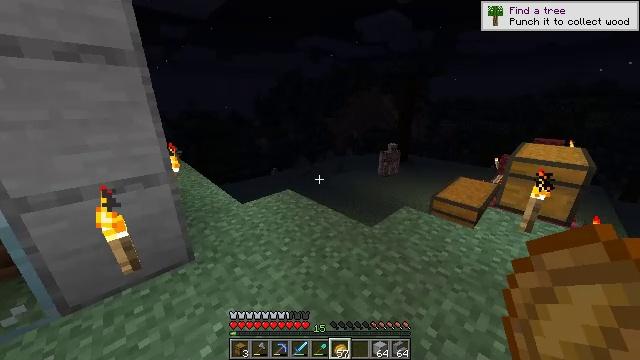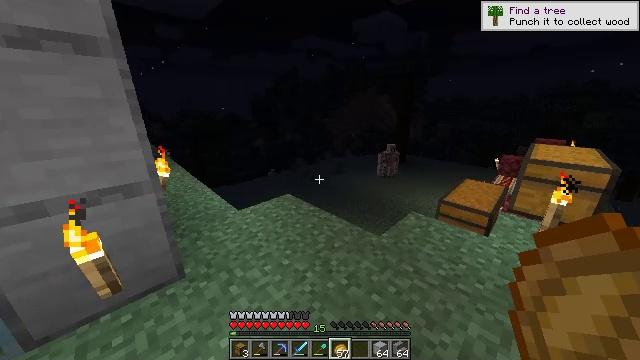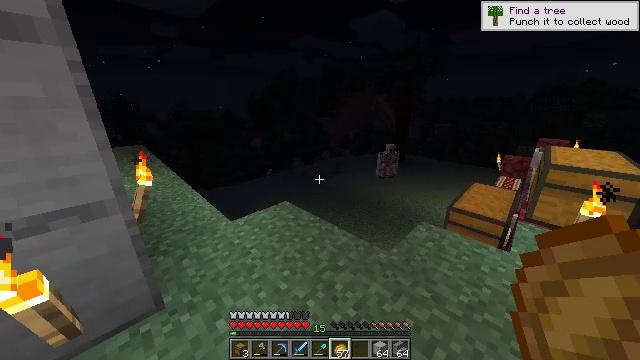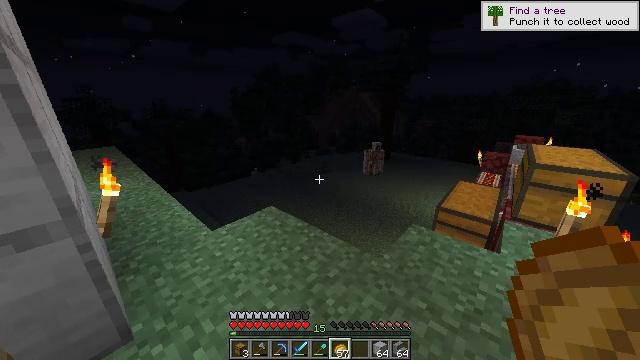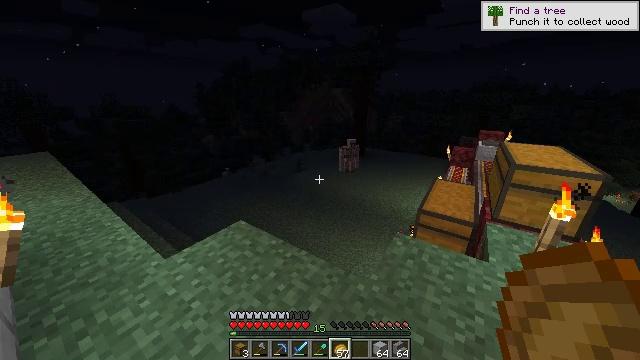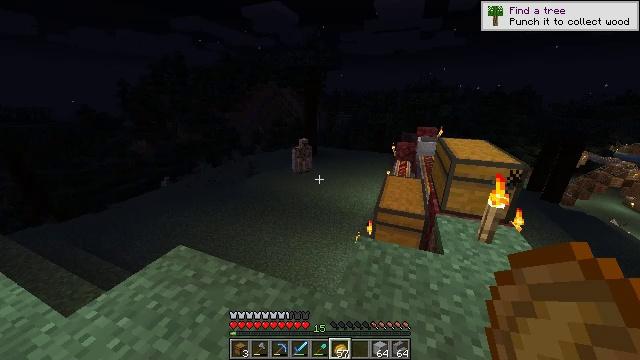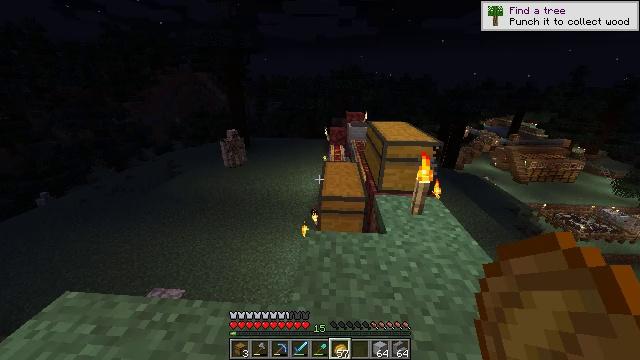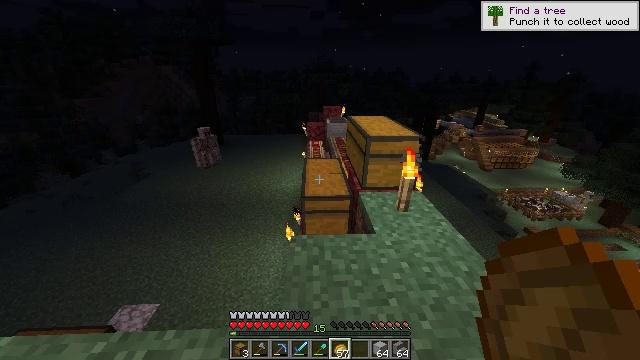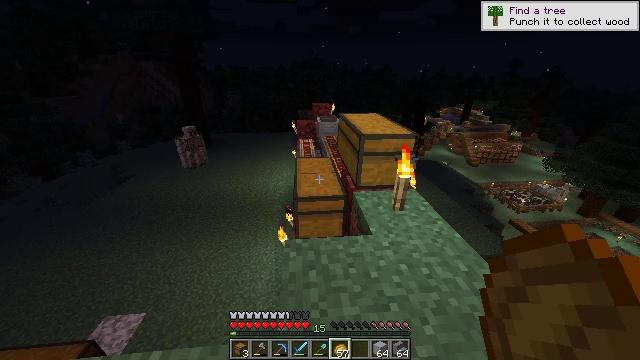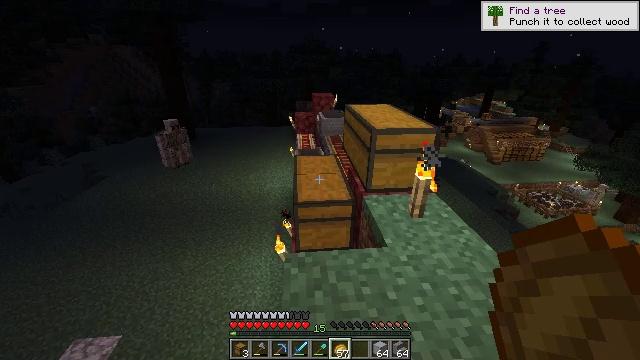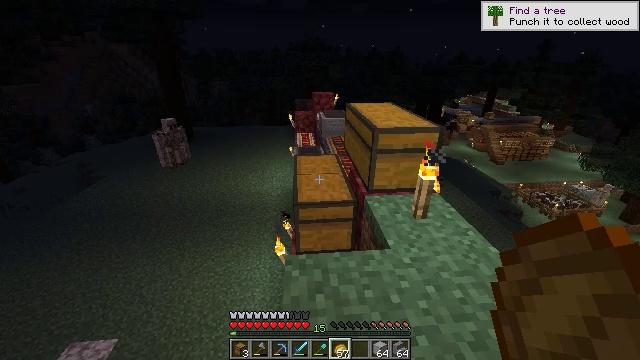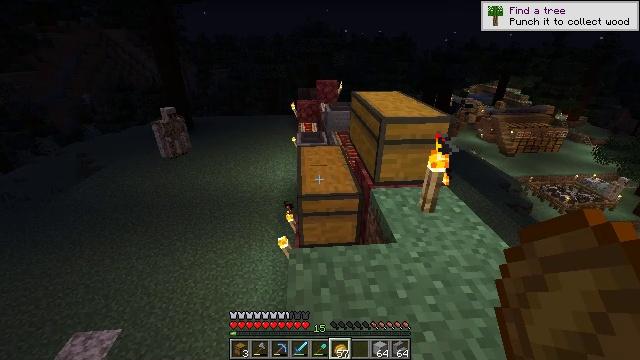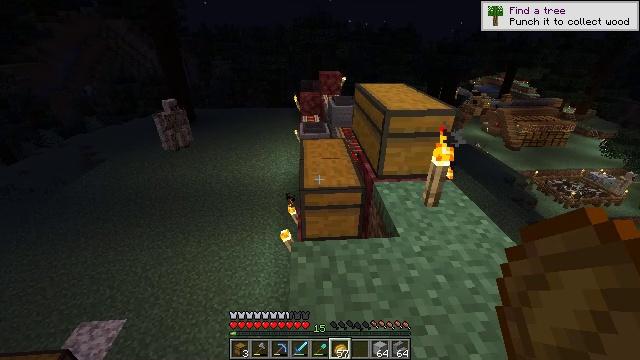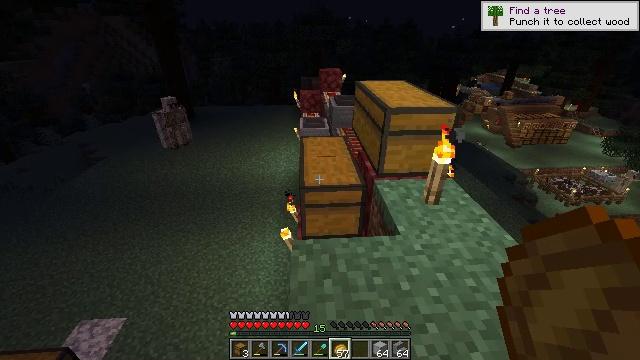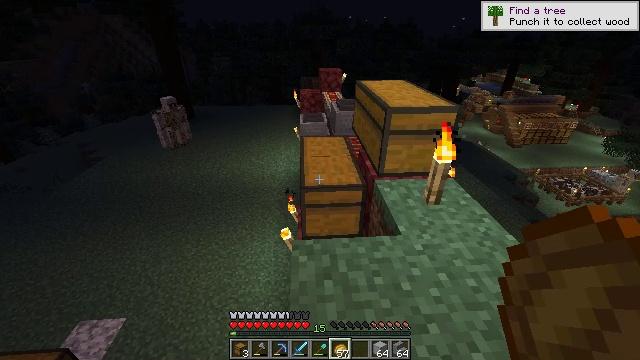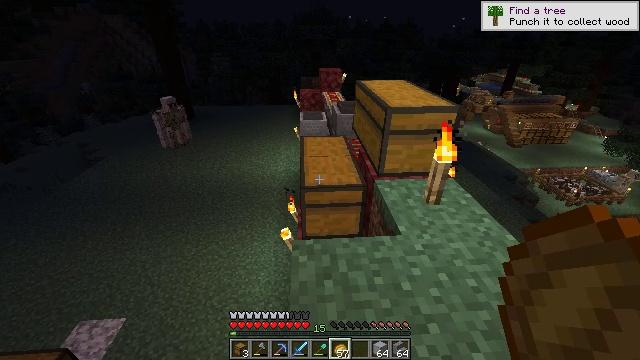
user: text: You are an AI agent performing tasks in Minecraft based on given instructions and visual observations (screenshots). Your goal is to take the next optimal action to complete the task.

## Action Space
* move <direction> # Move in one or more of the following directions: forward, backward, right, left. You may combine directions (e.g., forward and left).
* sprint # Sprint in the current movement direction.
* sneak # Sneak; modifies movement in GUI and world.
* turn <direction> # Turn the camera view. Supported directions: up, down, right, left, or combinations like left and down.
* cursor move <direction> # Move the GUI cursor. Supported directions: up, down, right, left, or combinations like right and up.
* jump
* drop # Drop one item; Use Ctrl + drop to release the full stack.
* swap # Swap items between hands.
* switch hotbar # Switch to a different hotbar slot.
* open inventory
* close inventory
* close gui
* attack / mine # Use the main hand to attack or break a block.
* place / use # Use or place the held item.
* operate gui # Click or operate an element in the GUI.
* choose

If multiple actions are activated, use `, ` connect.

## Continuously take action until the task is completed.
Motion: motion action
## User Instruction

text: Remove a baked potato from the inventory.
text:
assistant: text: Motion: move forward
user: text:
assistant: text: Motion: move forward
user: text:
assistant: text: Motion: move forward, turn right
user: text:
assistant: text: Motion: move forward, turn right
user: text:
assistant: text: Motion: move forward, turn right
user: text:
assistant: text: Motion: move forward, turn right and down
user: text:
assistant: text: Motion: turn right and down
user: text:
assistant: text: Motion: turn right
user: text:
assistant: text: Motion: no_op
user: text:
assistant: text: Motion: no_op
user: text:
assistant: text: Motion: turn down
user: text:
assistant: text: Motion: turn down
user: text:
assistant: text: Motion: no_op
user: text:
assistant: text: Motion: no_op
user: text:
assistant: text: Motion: use / place
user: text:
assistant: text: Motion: use / place
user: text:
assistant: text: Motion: use / place
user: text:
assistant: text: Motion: no_op
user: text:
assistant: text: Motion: no_op
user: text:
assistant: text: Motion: no_op
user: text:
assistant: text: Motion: no_op
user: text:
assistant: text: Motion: no_op
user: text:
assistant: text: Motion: no_op
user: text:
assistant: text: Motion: no_op
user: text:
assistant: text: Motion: no_op
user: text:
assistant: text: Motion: no_op
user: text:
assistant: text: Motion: no_op
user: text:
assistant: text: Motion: no_op
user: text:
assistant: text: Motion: no_op
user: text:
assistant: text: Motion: no_op